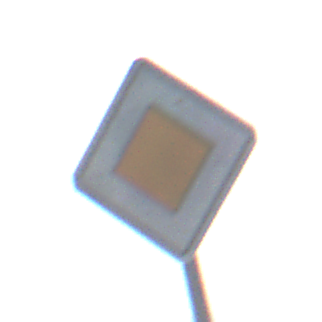
Verkehrszeichen: Vorfahrtsstrasse
Umgebung: Outdoor, Nature
Tageszeit: Midday
Wetter: PartlyCloudy
Licht: Natural
Jahreszeit: NotSpecified
Kontrast: HighContrast